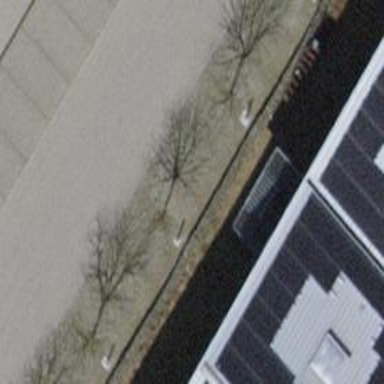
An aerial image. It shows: Urban area featuring tree as natural element.